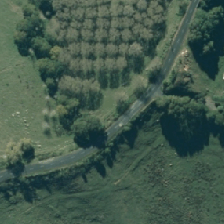
Land cover: deciduous_hardwood